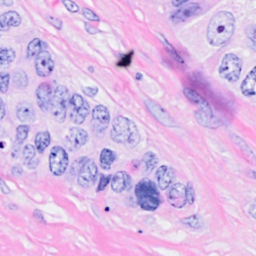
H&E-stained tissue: Breast